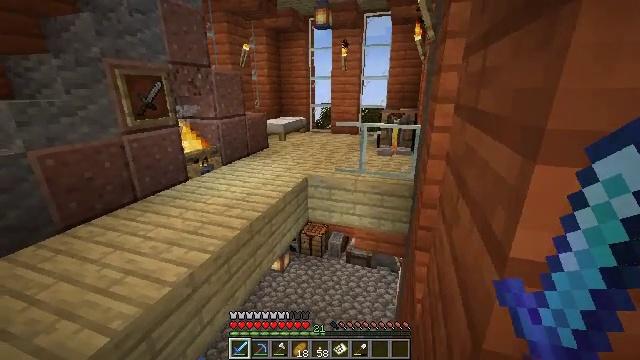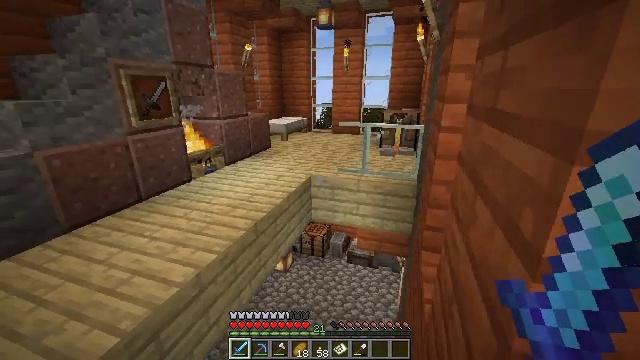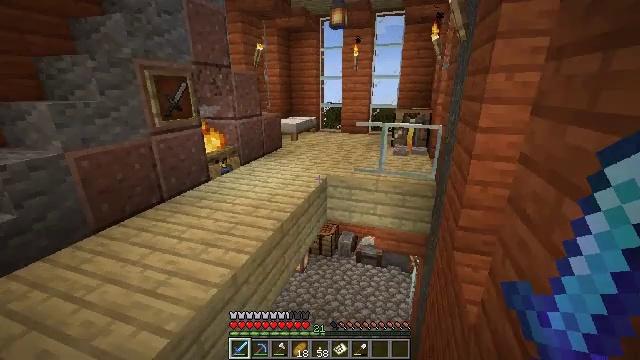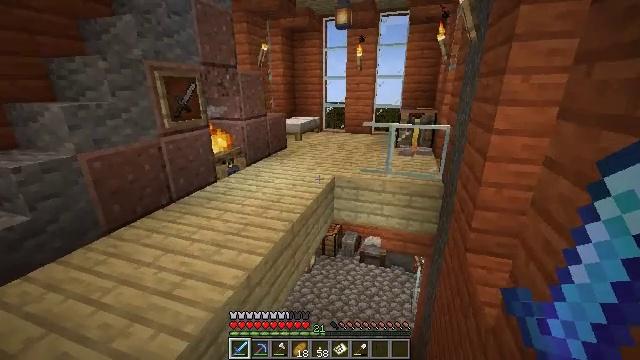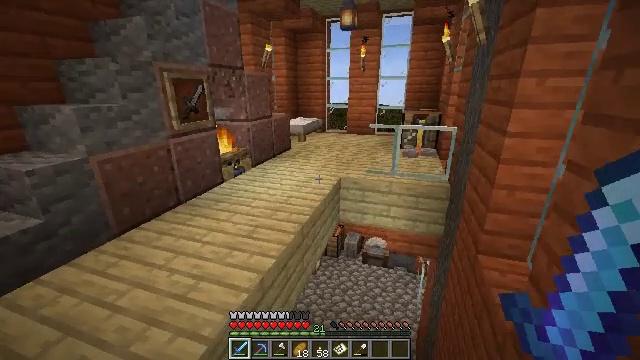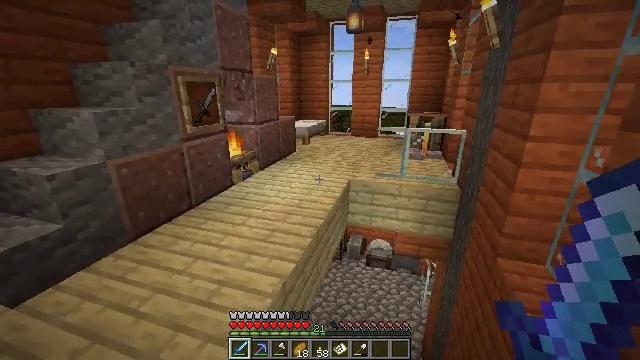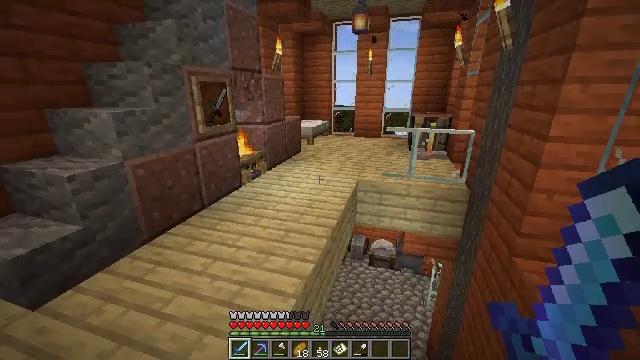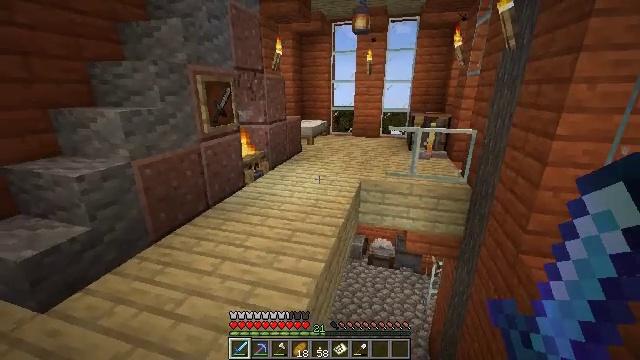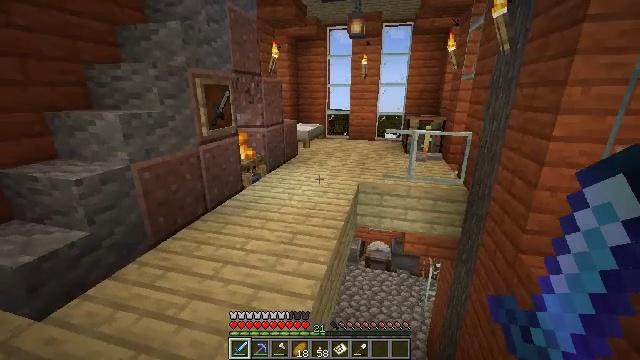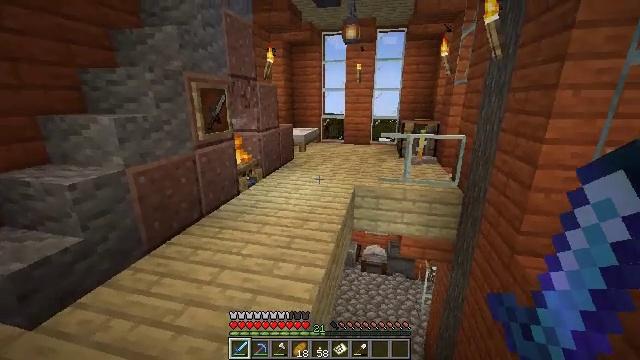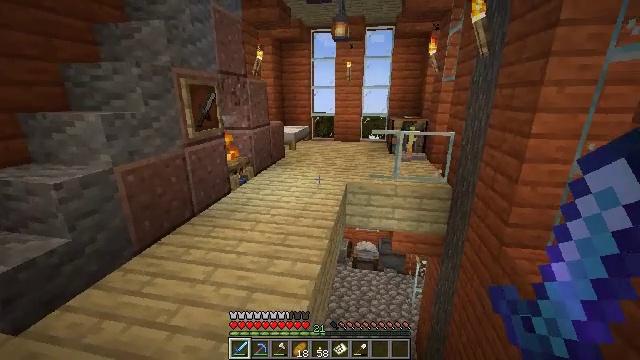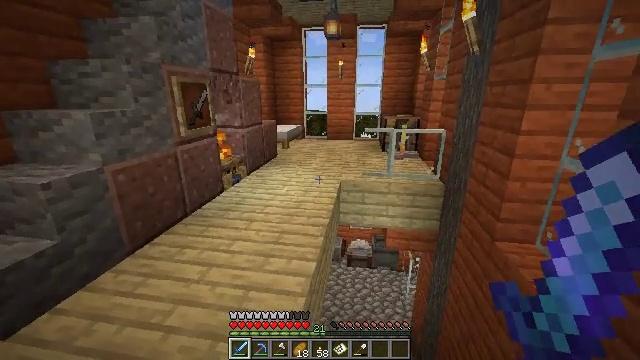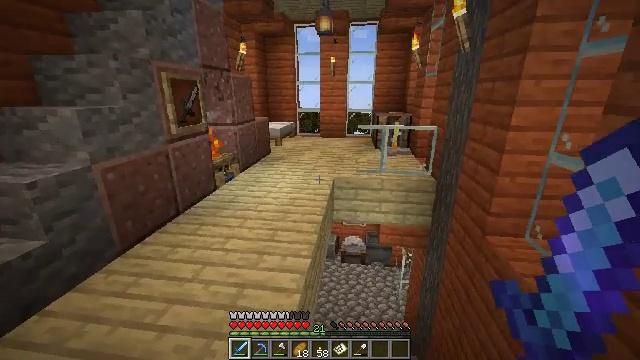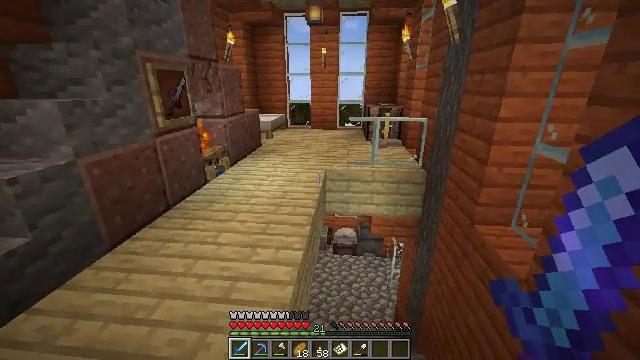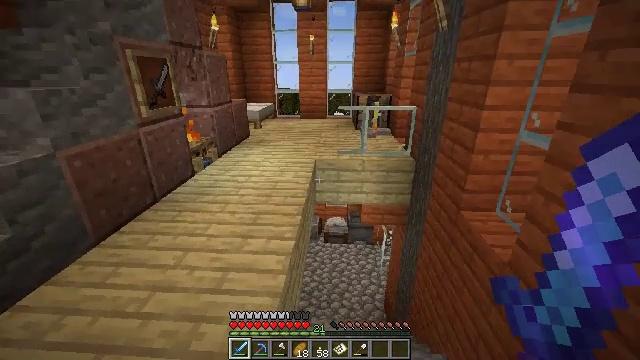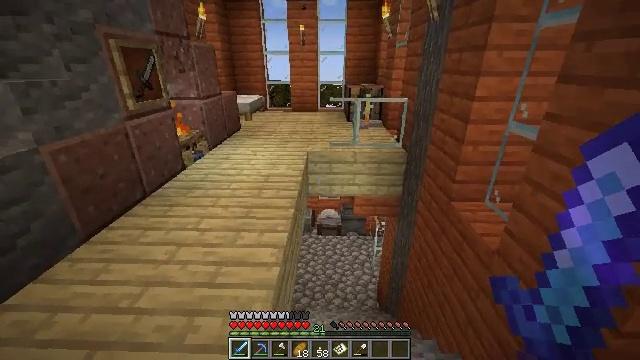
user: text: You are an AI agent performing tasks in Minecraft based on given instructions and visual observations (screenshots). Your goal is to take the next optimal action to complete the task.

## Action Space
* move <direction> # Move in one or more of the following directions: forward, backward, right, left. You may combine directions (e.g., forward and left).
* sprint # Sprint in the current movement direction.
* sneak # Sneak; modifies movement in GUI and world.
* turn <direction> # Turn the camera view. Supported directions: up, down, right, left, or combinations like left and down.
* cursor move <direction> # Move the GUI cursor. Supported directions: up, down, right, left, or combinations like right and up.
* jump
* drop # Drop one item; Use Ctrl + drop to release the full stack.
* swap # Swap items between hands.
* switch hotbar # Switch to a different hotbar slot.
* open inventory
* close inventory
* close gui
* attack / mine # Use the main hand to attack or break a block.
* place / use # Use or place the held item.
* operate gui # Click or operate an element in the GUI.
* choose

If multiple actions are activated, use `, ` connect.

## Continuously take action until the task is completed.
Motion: motion action
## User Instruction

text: Hunt the skeleton.
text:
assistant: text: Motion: move left
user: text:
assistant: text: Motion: move left
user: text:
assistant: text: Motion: move left
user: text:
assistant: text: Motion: move left
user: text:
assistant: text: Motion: move left
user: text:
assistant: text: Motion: move left
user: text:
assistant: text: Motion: turn right
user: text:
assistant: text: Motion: turn right
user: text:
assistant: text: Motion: turn right
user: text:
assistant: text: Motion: turn right
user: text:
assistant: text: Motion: turn right
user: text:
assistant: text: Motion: turn right
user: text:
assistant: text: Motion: turn right and down
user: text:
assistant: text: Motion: turn right and down
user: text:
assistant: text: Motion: turn right and down
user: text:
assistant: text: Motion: no_op
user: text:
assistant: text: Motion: no_op
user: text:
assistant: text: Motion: move forward and move right
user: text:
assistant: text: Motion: move forward and move right, turn down
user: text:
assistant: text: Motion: move forward and move right, turn down
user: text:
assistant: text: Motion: move forward and move right, turn left and down
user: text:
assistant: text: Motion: move forward and move right, turn left and down
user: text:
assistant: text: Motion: move forward, turn left and down
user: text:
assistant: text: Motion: move forward, turn down
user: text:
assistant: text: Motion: move forward
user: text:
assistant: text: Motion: move forward
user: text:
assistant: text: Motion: move forward
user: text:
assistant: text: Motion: move forward
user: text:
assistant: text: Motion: move forward
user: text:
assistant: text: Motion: move forward